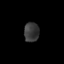
Tissue: skin
Cell type: Epithelial cells
Senescence score: 0.255
Nuclear area (px): 283
Mean DAPI intensity: 57.583